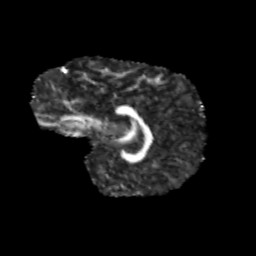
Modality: FA
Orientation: sagittal
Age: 11
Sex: male
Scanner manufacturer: siemens
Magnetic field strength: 3 T
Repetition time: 3.8 s
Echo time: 0.07 s